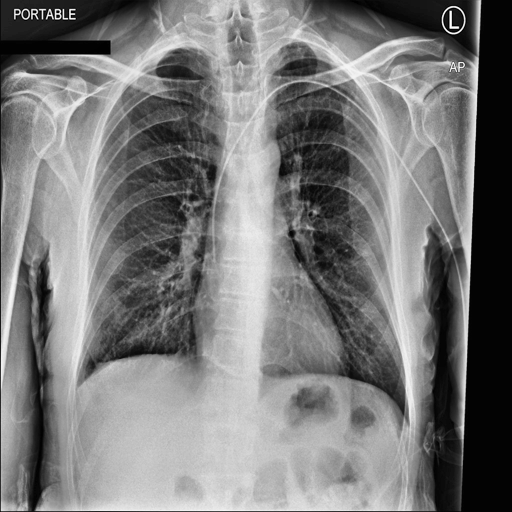
Finding: NORMAL